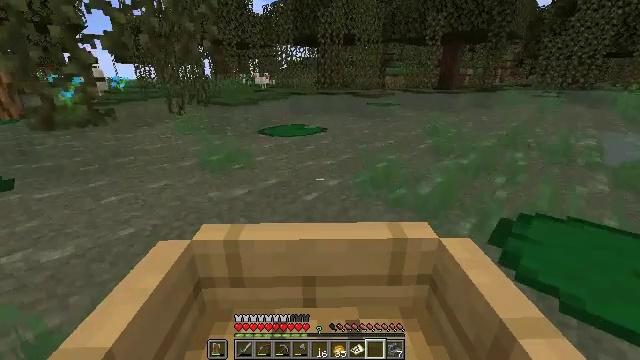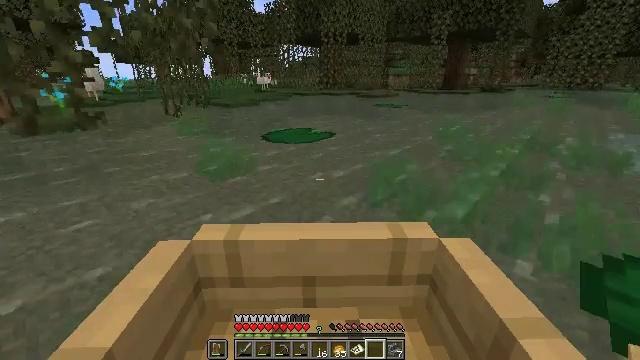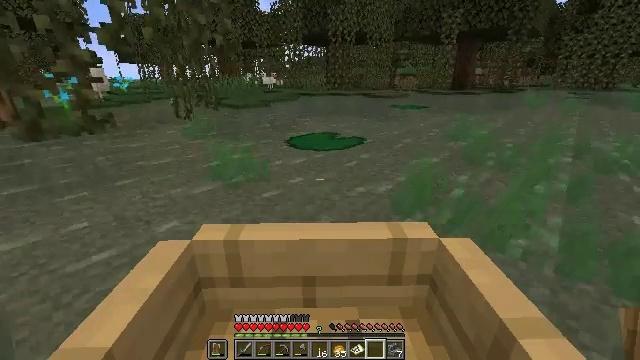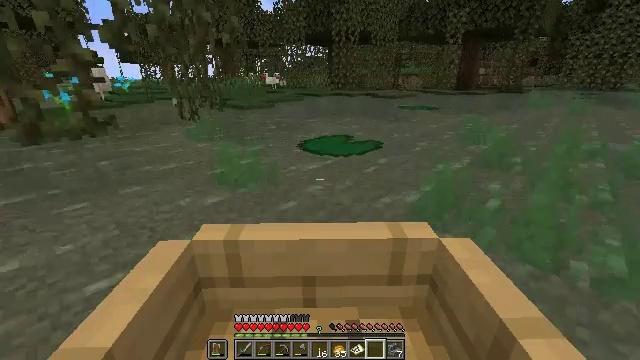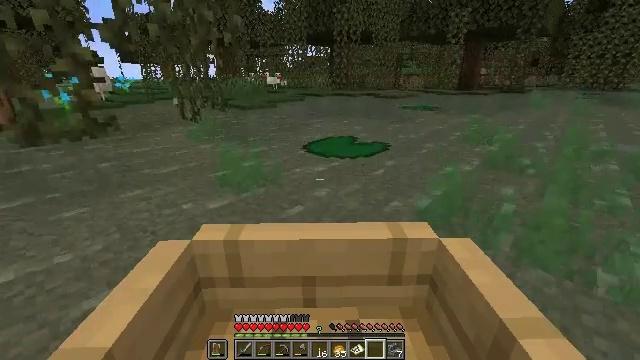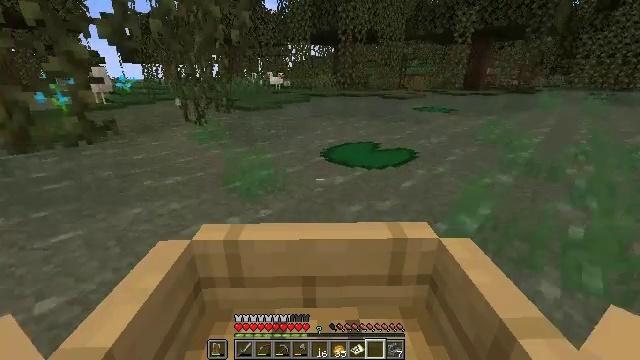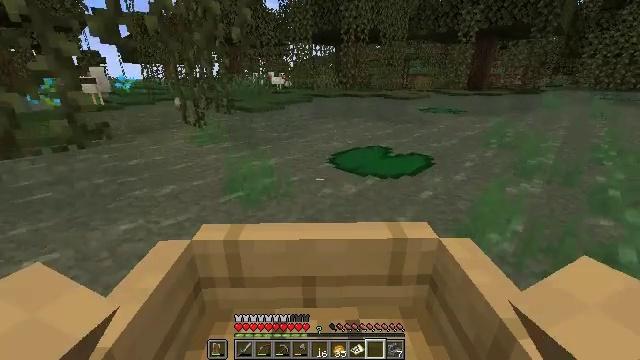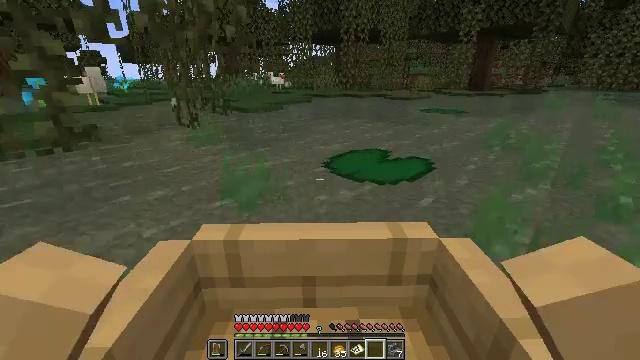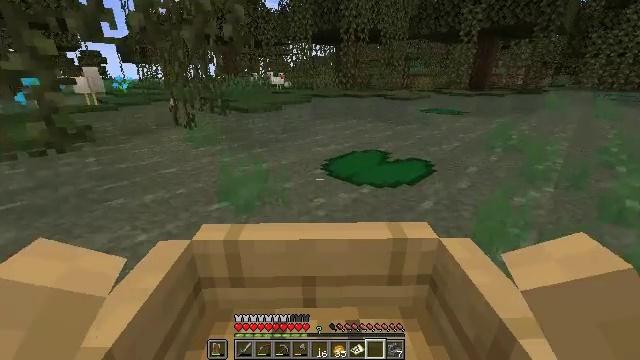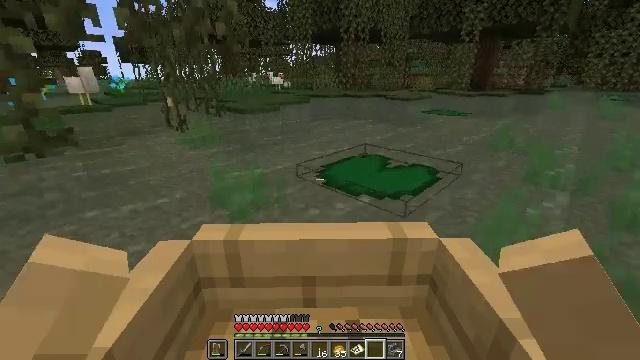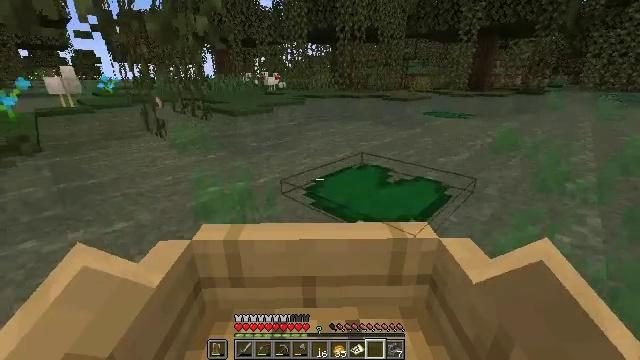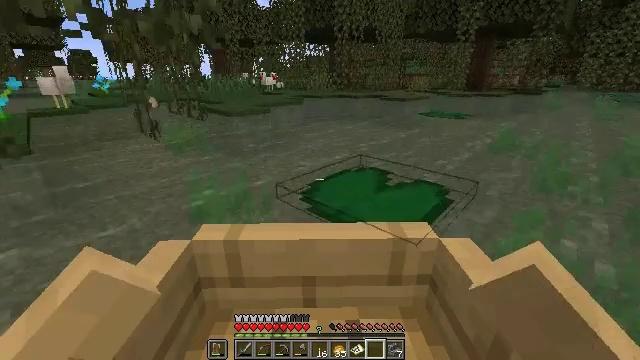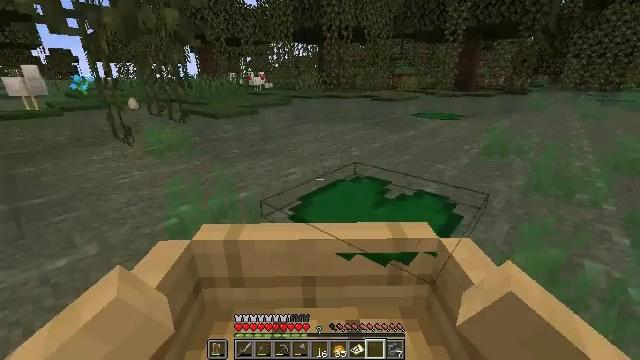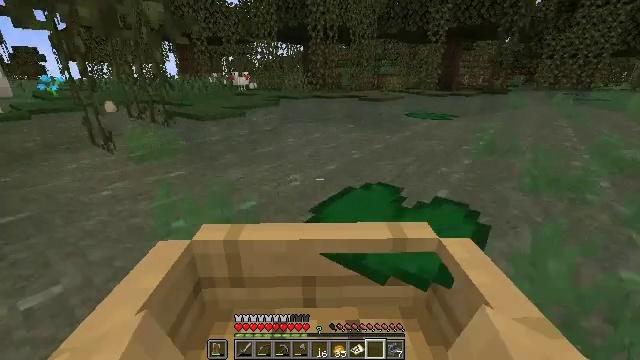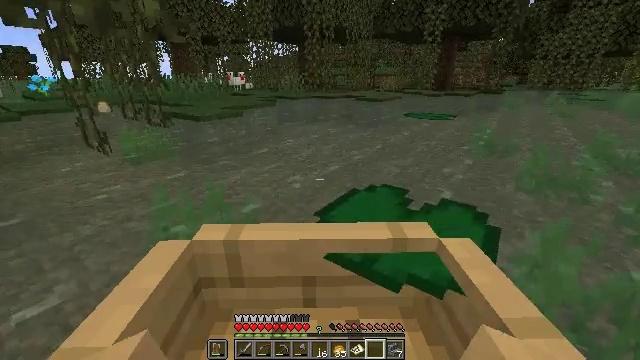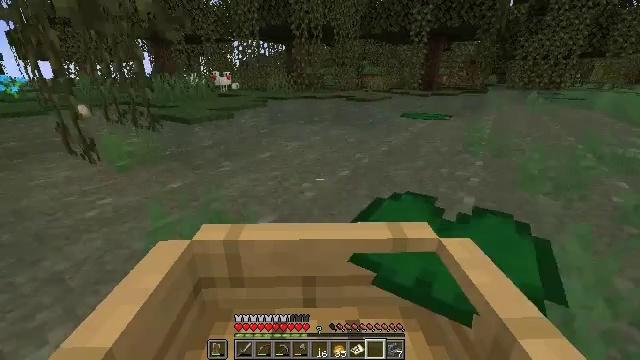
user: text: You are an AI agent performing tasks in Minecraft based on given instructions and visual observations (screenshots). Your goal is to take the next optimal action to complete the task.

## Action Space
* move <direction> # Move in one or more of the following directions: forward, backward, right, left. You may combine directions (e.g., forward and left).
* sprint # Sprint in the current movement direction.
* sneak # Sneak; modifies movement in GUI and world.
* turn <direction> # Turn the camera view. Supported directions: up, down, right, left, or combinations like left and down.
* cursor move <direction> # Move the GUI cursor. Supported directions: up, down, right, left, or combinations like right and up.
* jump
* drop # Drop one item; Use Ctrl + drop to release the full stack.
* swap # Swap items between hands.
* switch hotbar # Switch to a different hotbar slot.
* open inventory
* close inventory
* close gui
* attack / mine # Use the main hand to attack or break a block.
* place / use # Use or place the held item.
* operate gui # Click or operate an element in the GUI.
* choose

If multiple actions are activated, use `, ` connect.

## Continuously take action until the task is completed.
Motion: motion action
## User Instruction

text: Collect blue orchid by hitting it.
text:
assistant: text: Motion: move forward
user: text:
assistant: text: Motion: move forward
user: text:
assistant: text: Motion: move forward
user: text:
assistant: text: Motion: move forward
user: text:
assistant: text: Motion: move forward
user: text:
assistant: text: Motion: move forward
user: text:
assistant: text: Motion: move forward
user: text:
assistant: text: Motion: move forward
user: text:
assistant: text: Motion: move forward and move right
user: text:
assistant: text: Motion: move forward and move right
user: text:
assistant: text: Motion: move forward and move right
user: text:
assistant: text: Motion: move forward
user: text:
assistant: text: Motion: move forward
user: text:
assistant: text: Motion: move forward
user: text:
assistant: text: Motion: move forward and move left
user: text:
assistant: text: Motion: move forward and move left
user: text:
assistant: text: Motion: move forward
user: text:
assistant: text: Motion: move forward, turn left
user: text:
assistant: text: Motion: move forward
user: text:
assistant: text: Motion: move forward
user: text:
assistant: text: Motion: move forward
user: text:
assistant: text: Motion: move forward, turn left and down
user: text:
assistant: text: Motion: move forward
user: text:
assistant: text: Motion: move forward
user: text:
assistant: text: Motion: move forward, turn left
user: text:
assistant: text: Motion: move forward, turn left and up
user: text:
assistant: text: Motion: move forward, turn left
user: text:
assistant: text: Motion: move forward
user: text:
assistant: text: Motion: move forward
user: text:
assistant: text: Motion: move forward